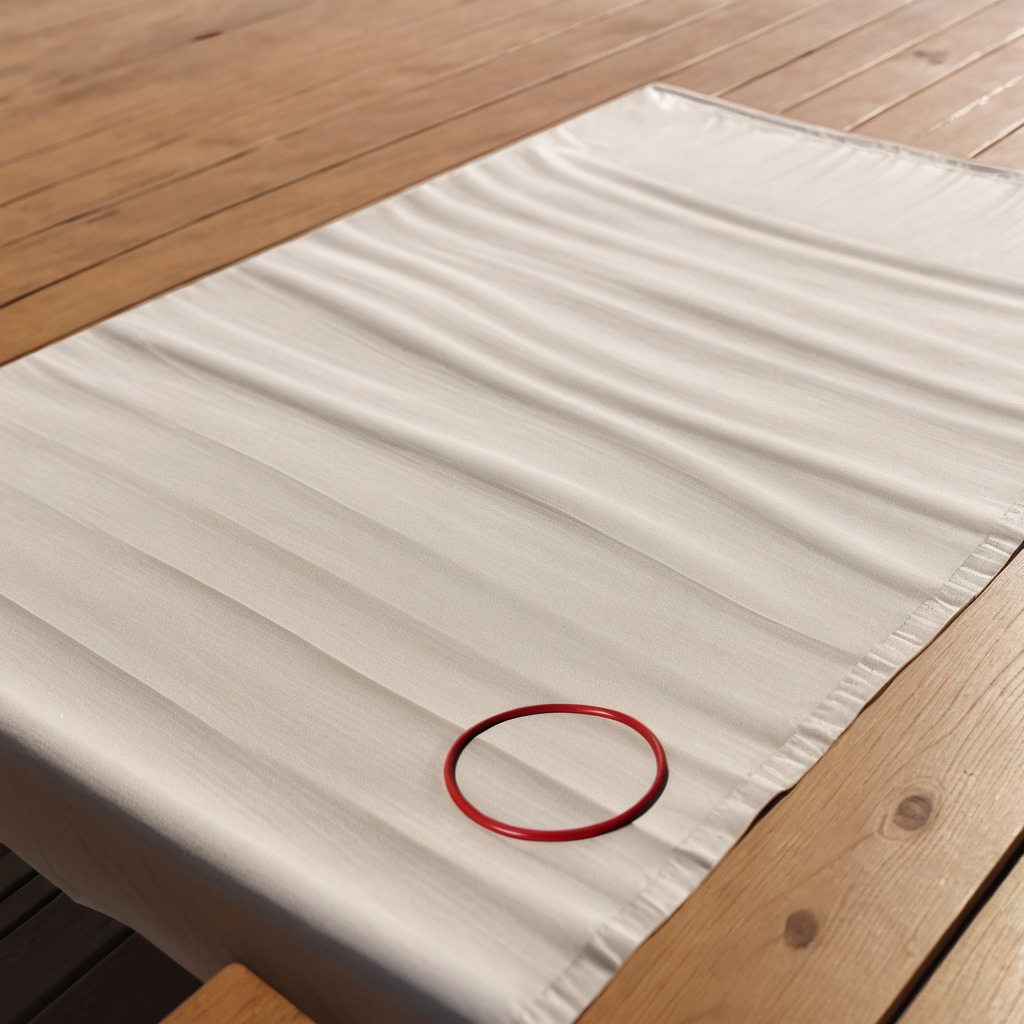
A rubber O-ring is lying on the wooden table.